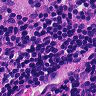
Metastatic tissue present: no